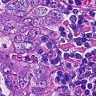
Metastatic tissue present: yes